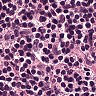
Metastatic tissue present: no